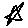
Label: star